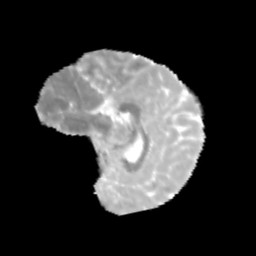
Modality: MD
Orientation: sagittal
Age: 12
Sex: female
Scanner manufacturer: siemens
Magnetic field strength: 3 T
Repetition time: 3.8 s
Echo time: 0.07 s